Question: ill show it as an image again :)

I am designing a search box, but i have faced strange error..
My goal is to make input box and settings button to look as one.
So i have styled them with borders. It would look OK, if only there wouldnt be a gap between those two elements.. And also button is 2px smaller than input box.
Here is my css
'''
form#search
{
}
input[type=text]
{
width: 400px;
border-top: 1px solid rgb(217, 217, 217);
border-right: none;
border-bottom: 1px solid rgb(217, 217, 217);
border-left: 1px solid rgb(217, 217, 217);
height: 50px;
}
input[type=button]
{
font-family: 'WebSymbolsRegular';
width: 40px;
border-top: 1px solid rgb(217, 217, 217);
border-right: 1px solid rgb(217, 217, 217);
border-bottom: 1px solid rgb(217, 217, 217);
border-left: none;
background: white;
height: 50px;
}
input[type=submit]
{
font-family: 'WebSymbolsRegular';
height: 50px;
}
'''
And here is html, as requested by sachleen. Nothing special here..
'''
<form id="search">
<input type="text" name="search" placeholder="search" tabindex="1"/>
<input type="button" value="S" tabindex="3"/>
<input type="submit" value="L" tabindex="2"/>
</form>
'''
I havent made any rules, to make those gaps. Adding margin or padding : 0, changes nothing.
I am also using Eric Meyer's "Reset CSS" 2.0 to reset css.
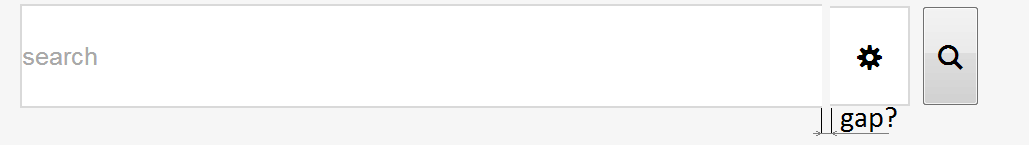
Answer: This worked for me
'''
form {
border: 1px solid rgb(217, 217, 217);
width: 598px;
background: green;
font-size:0;
input {
padding: 0px;
border: 0px;
font-size:18px;
height: 30px;
background: white;
}
input[type='text'] {
width: 498px;
}
input[type='button'], input[type='submit'] {
width: 50px;
}
}
'''
Found ultimate sollution! And works the same on all browsers. Key - font-size: 0 on parent ontainer (form in this case), setting paddings to 0px, and same heights for all inputs. I set form width to 598 (+2 * 1 px border), and i can set input width to sum 598. Now i dont need to use fancy display: box and float: left to break everything.